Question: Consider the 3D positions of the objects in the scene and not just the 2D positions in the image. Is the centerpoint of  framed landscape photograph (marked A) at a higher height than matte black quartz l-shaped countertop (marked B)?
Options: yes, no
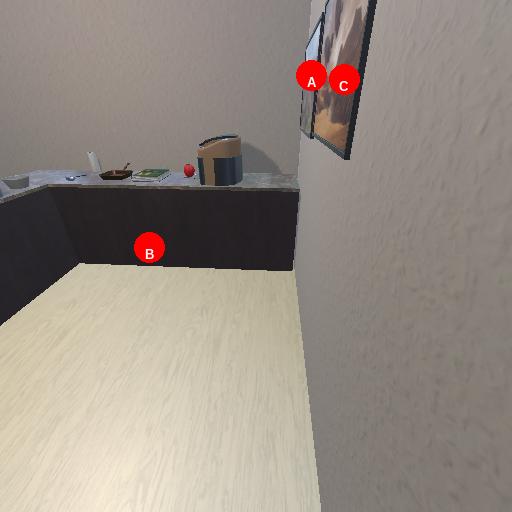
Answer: yes